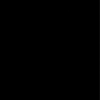
Label: not_dusty